Question: I'm developing with Visual Studio 2013.
Target is a multilingual C# Windows Phone project. I've been working for it quite some time and added SQLite support yesterday (and changed 'Platform Target' to 'ARM'). After that it was still compiling and running on my Smartphone.
However today I merely changed anything that I could think could be of any harm (some minor changes in functions and translation), but I got the following Error message:

'''
Processing Resources with error: Wrong Parameter.
Unspecified error occurred.
'''
I tried some things:
- 'MAKEPRI dump /if resources.pri /of resources.xml'- 'Verbose' in Build Options gave me a 2k line build log. I copied out the sections, where it says 'failed':'''
1>Done executing task "GenerateProjectPriFile" -- FAILED. (TaskId:143)
1>Done building target "_GenerateProjectPriFileCore" in project "myproject.csproj" -- FAILED.: (TargetId:98)
'''
I have honestly no idea what to do about it. It just doesn't compile anymore. Any ideas why?
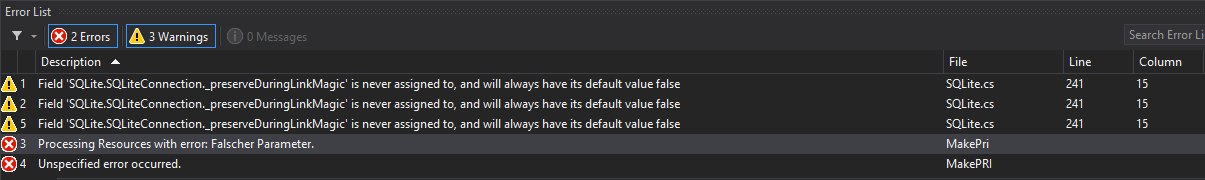
Answer: OK, this is very odd.
The solution was simpler than expected. I added the 'resources.resx' file to a new project and became the same error, so I suspected that something is wrong with my file.
After carefully deleting one line by another and compiling, I finally had the mistake.
One line was saying
'''
<data name="TestCalculation_TBox_TestCalculate..PlaceholderText" xml:space="preserve">
<value>Calculate value one</value>
</data>
'''
instead of
'''
<data name="TestCalculation_TBox_TestCalculate.PlaceholderText" xml:space="preserve">
<value>Calculate value one</value>
</data>
'''
(note the two dots in the the upper Code Sample)
I hope this will help someone in the future, as the given Errormessage is not very informative.
Edit: deleted Pastebin Debug output, as it has nothing to do with the solution.